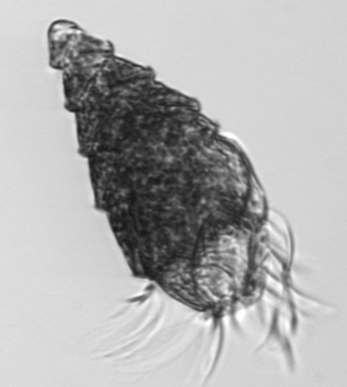
Label: Laboea_strobila